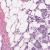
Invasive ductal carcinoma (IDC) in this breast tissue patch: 1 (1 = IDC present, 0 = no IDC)